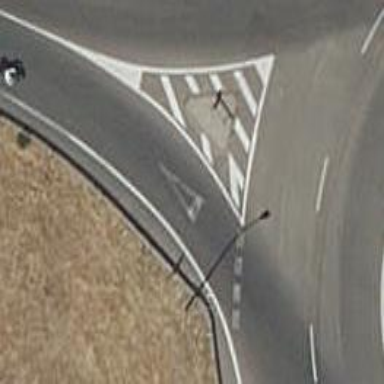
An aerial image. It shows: Tertiary road with asphalt surface.